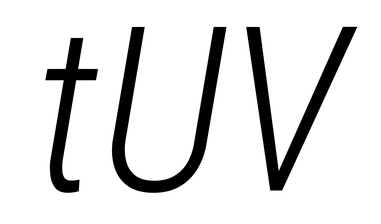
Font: Roboto-Italic_Condensed_Light_Italic